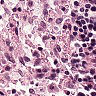
Metastatic tissue present: no